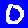
Digit: 0